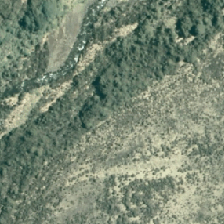
Land cover: low_producing_grassland